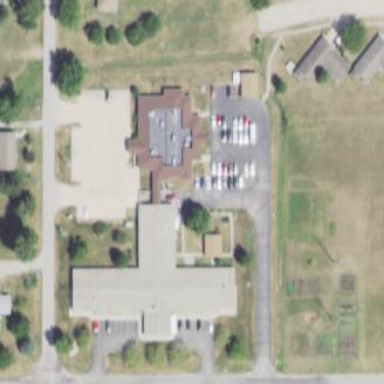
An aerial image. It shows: Clinic building offering healthcare services.